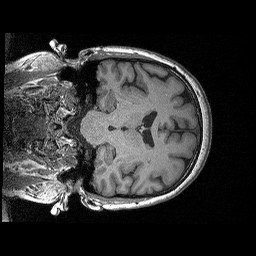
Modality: T1w
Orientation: coronal
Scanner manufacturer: siemens
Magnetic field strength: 3 T
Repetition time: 2.3 s
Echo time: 0.00298 s